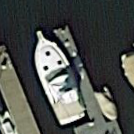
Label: civil